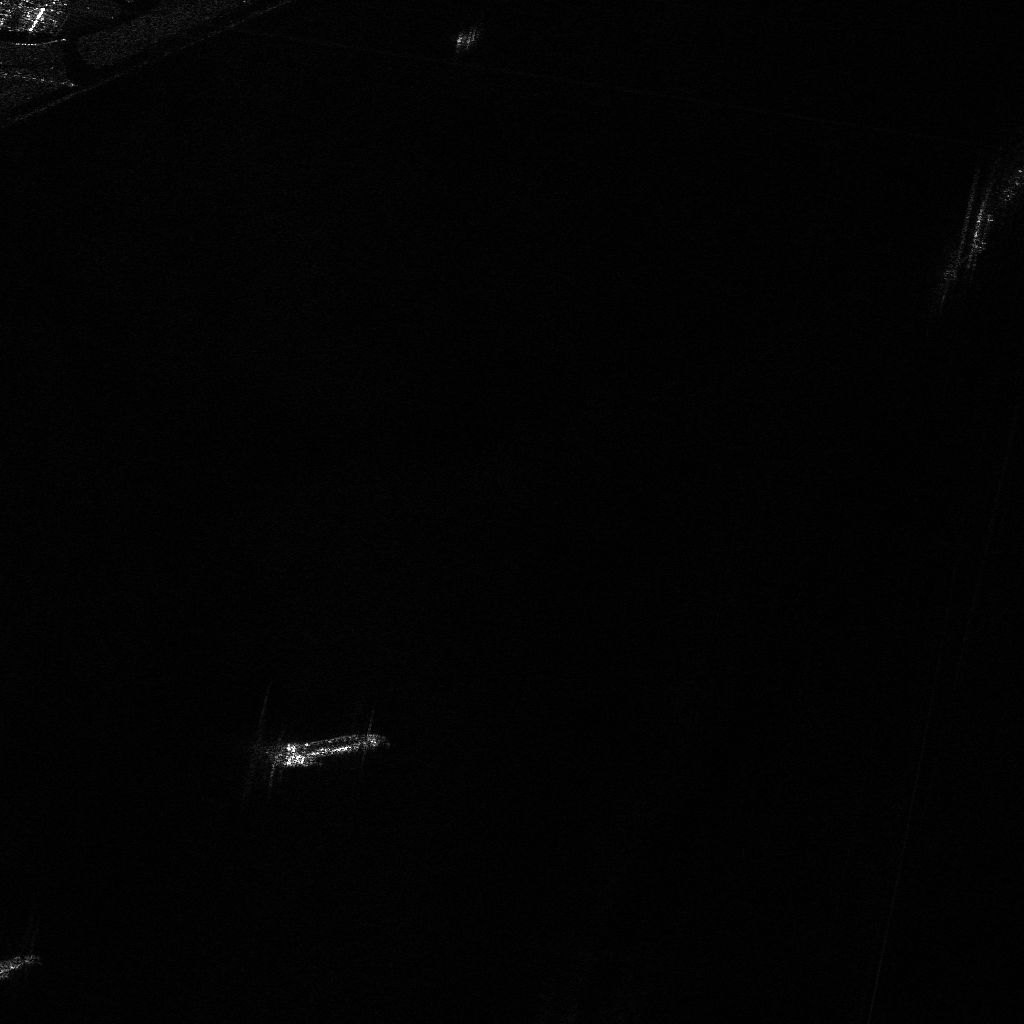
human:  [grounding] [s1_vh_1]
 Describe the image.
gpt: In the satellite image, there is  <ref>1 large container </ref> <box>[[29, 67, 32, 78, 79]]</box> located at bottom,  <ref>1 medium container </ref> <box>[[0, 91, 2, 97, 77]]</box> located at bottom left.